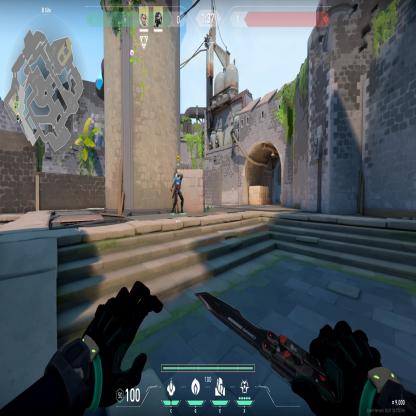
Label: teammate